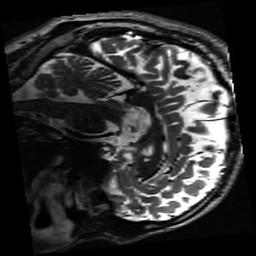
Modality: inplaneT2
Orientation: sagittal